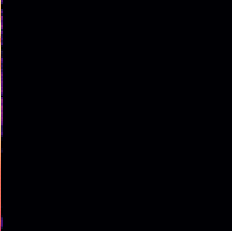
Sound class: Rain